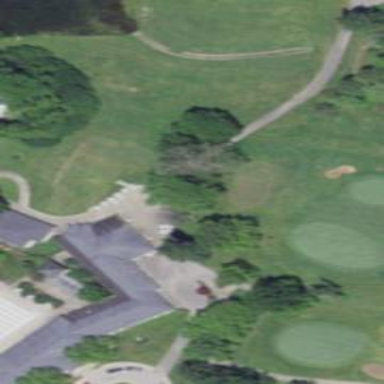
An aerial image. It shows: Path designated for golf carts.